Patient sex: M
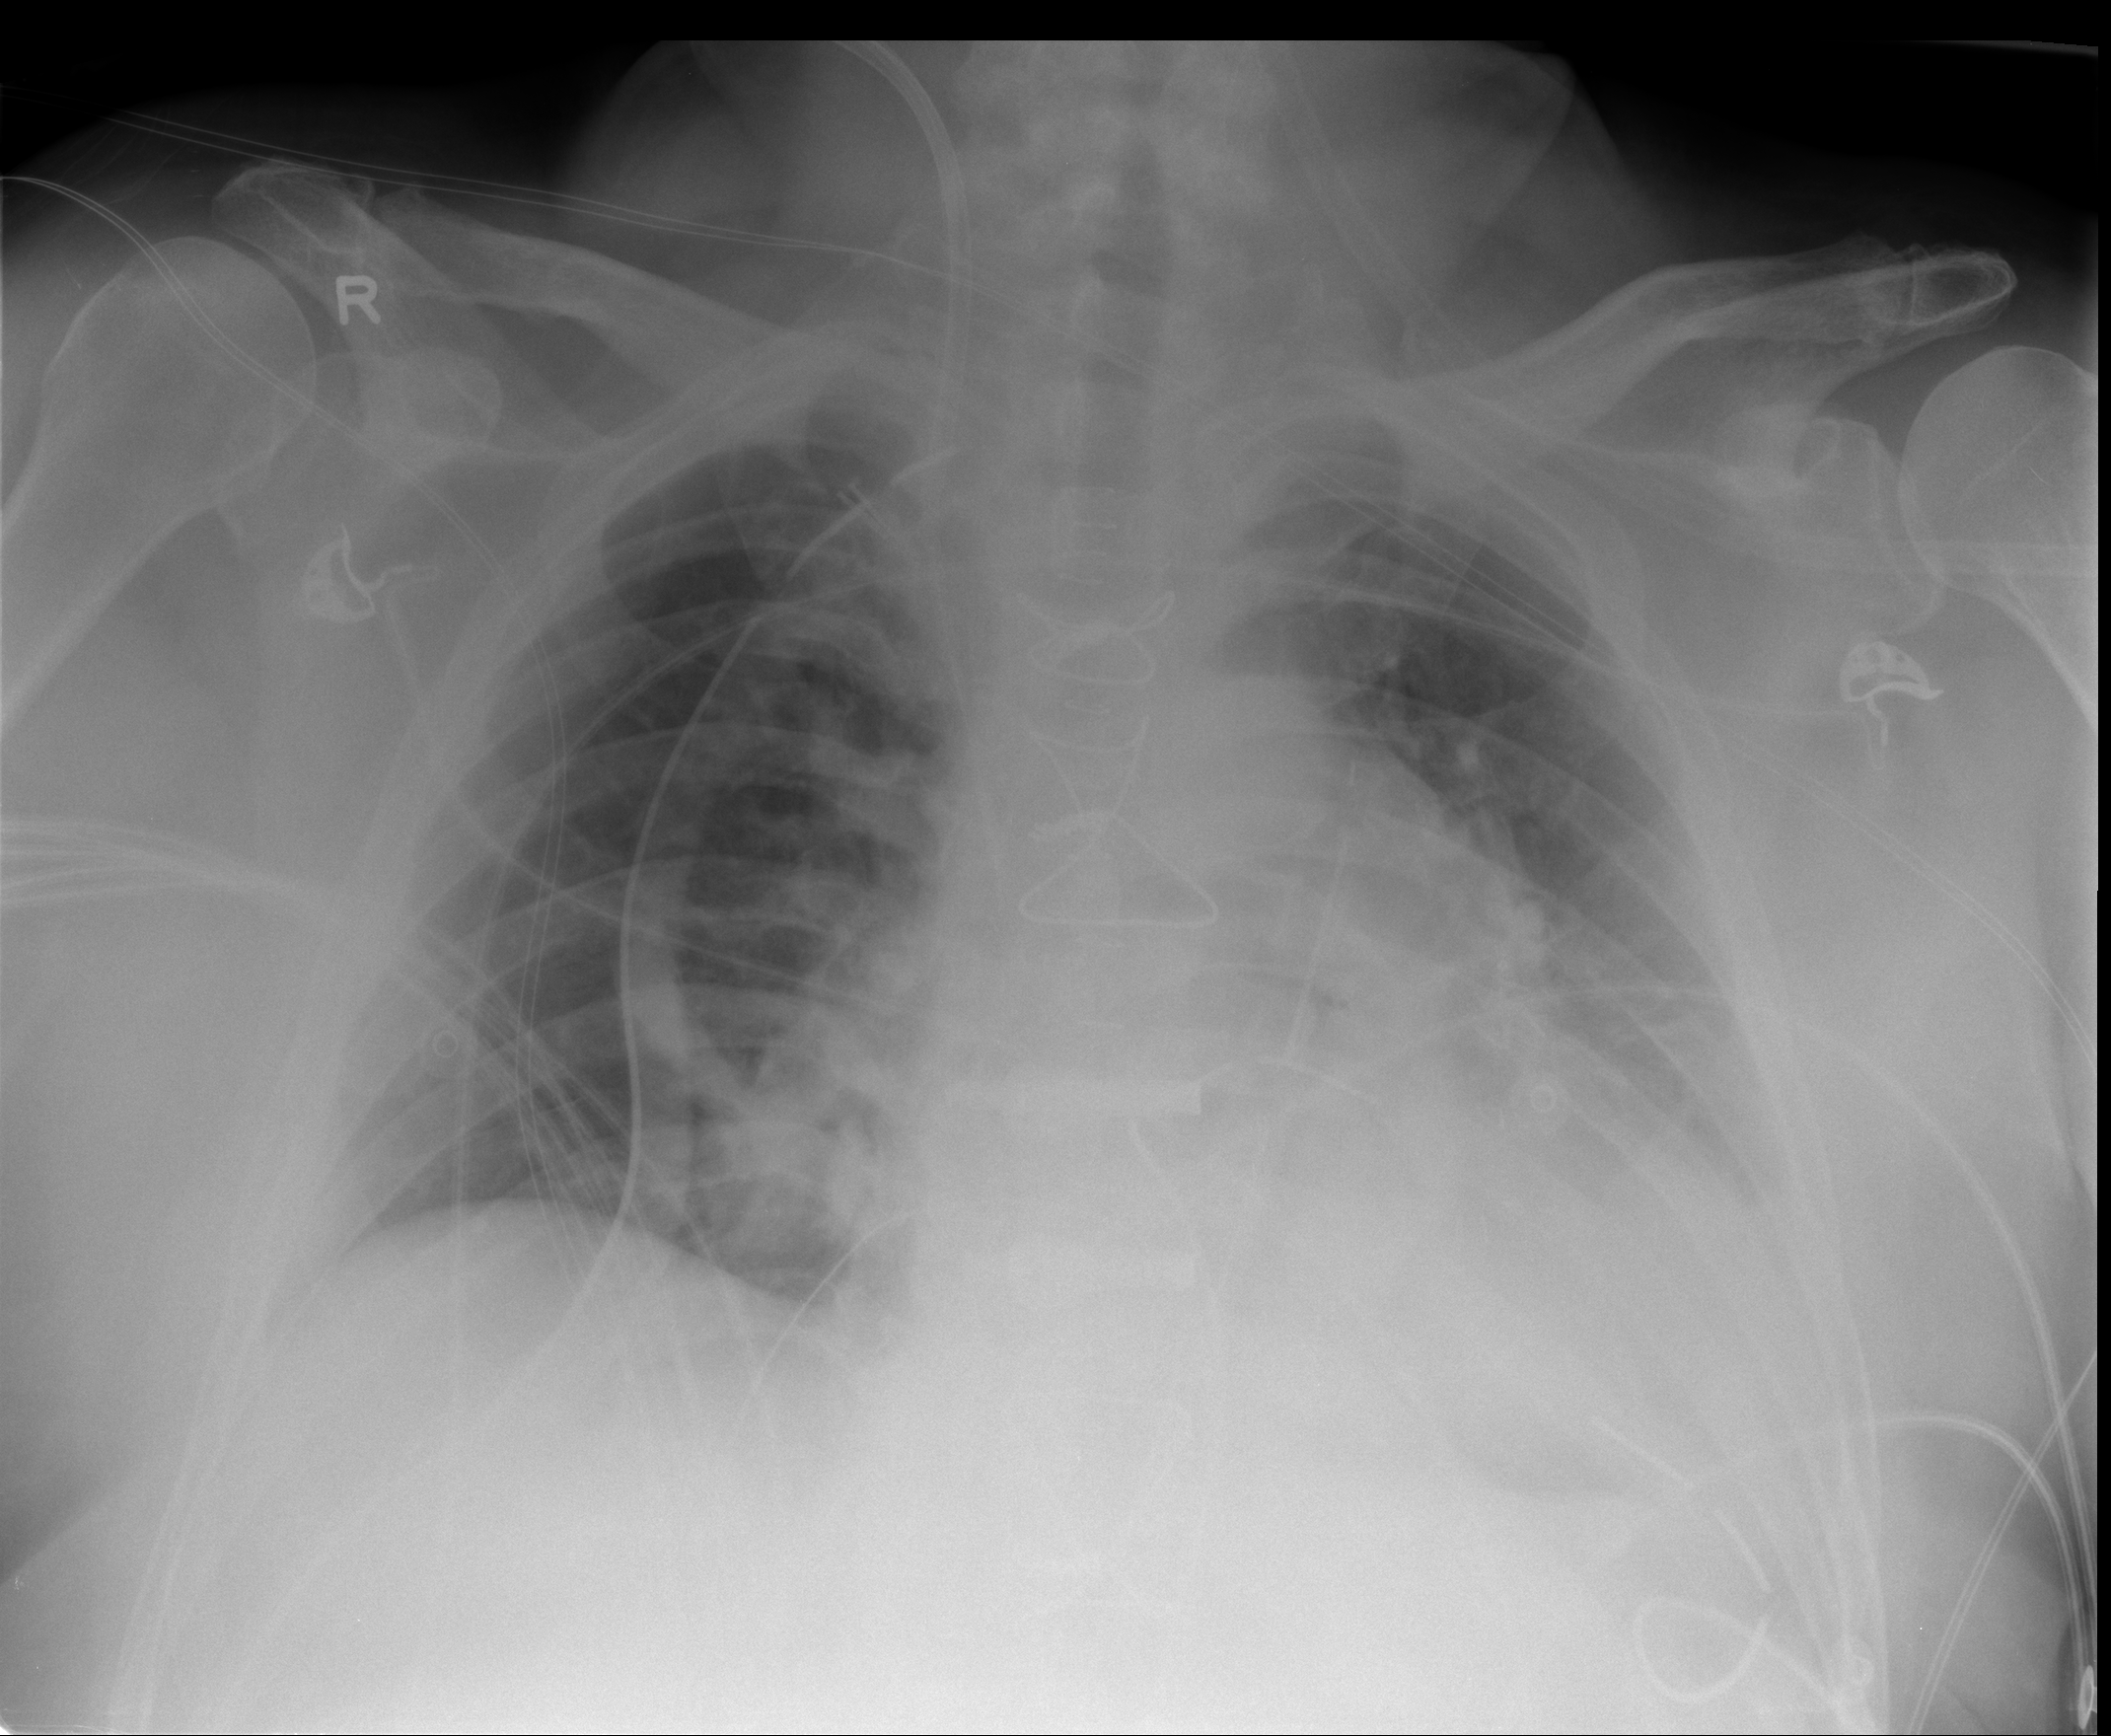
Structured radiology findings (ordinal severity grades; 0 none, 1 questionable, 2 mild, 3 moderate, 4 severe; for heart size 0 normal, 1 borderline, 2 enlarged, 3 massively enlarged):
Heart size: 2
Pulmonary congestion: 2
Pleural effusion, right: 0
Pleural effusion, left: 2
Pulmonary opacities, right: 0
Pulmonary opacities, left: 0
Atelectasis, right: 0
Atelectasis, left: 2